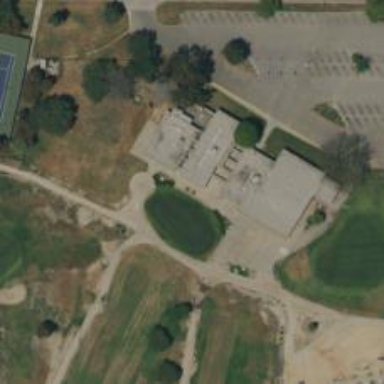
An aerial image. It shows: Footway that serves as golf path.